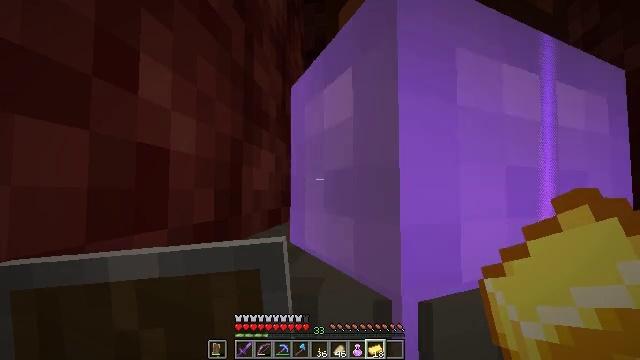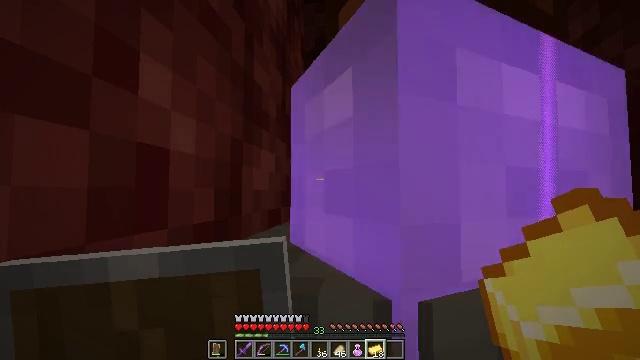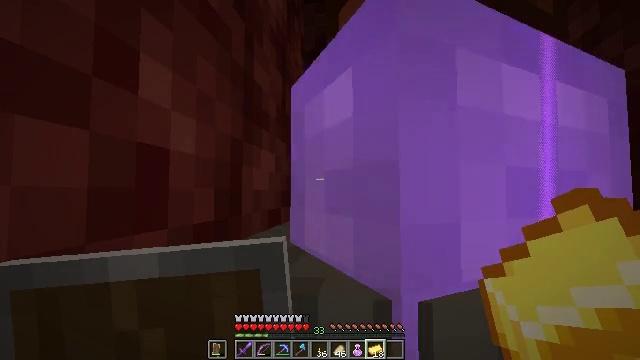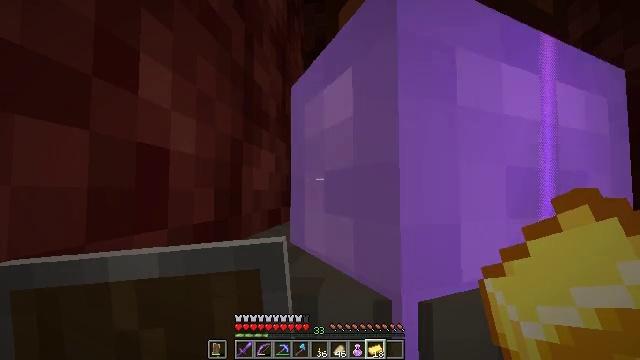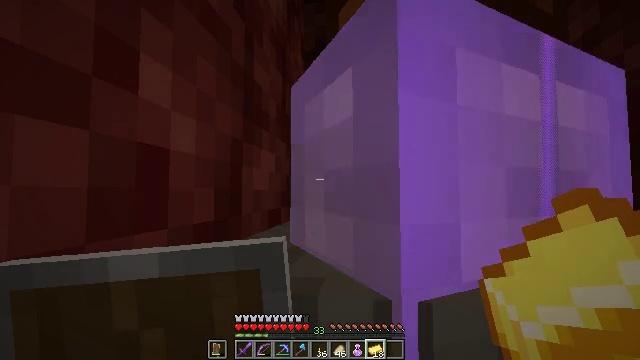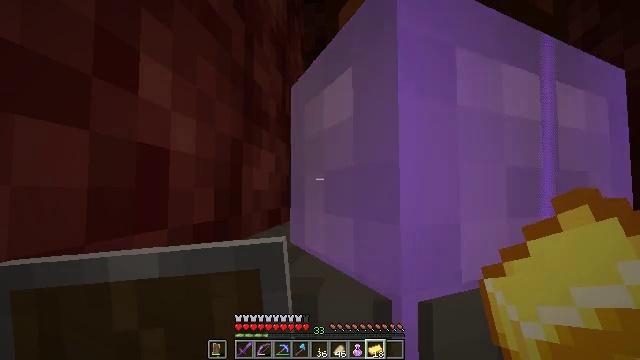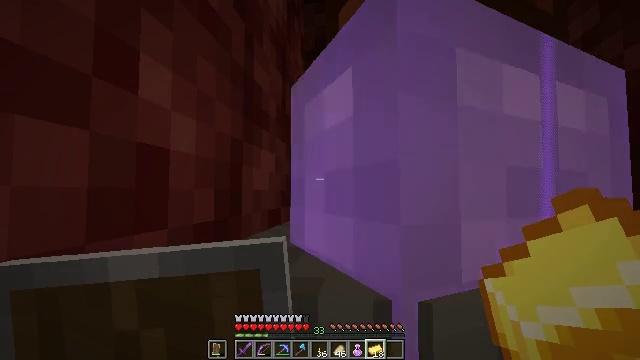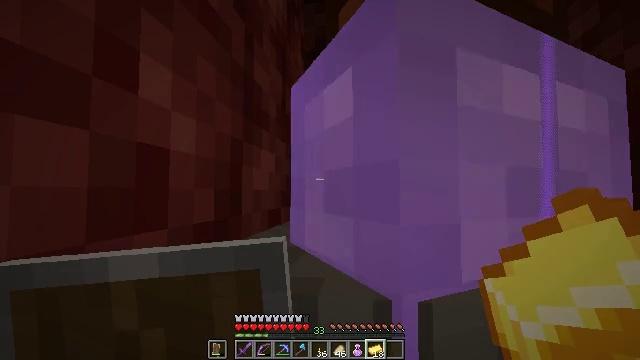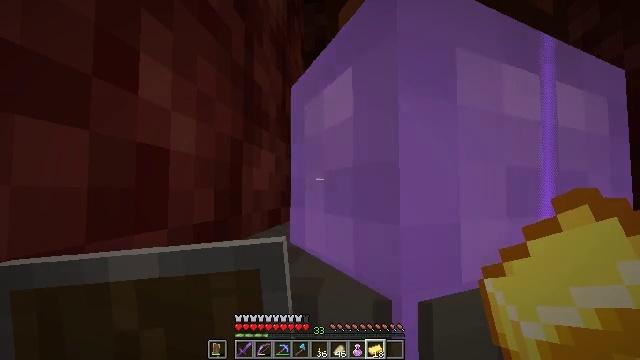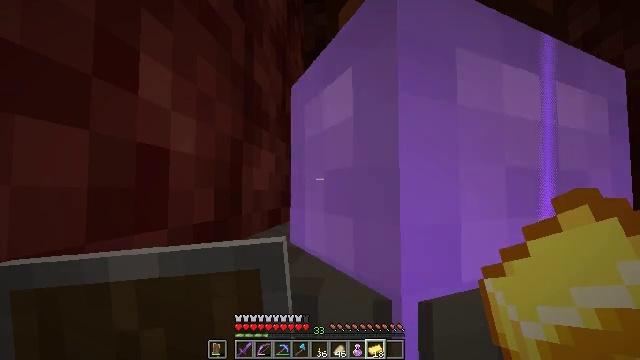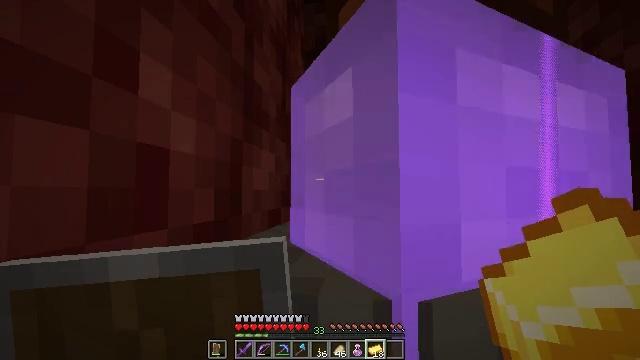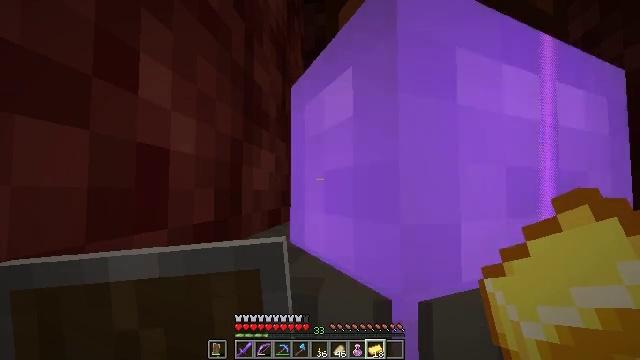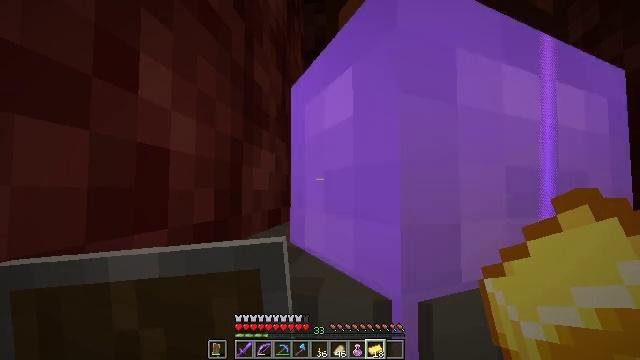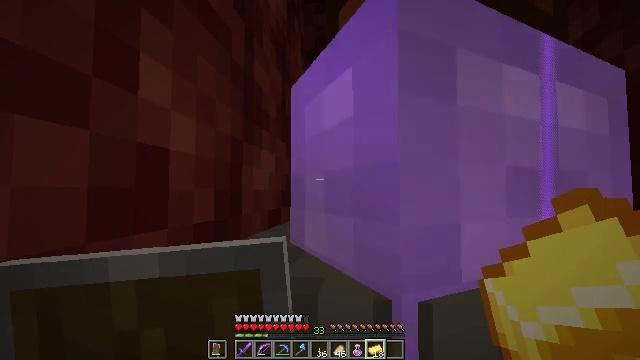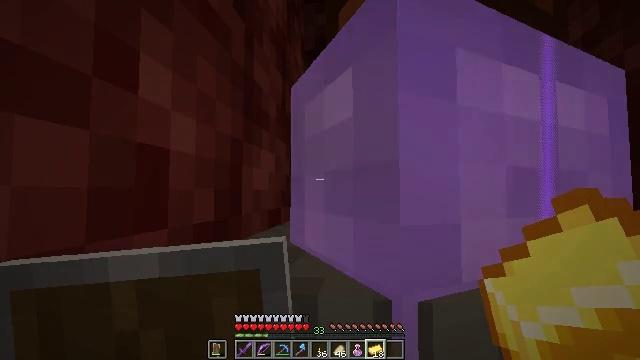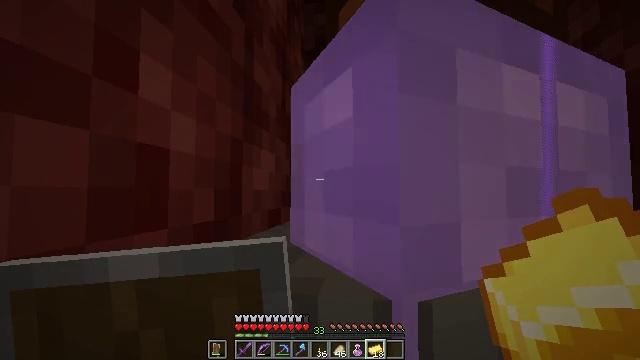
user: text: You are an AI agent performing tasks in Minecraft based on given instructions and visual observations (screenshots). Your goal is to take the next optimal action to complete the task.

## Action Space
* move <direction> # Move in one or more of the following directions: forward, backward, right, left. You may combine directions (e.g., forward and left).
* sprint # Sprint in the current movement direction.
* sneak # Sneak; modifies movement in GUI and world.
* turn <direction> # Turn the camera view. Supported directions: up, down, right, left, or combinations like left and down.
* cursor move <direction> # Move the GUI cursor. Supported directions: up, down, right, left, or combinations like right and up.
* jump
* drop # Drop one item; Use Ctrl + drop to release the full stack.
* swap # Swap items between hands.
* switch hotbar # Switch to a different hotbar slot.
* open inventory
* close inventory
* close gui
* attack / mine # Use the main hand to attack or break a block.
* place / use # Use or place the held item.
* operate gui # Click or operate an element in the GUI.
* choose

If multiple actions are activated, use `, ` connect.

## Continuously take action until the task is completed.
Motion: motion action
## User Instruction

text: Reclaim the blue shulker box for storage.
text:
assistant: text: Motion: no_op
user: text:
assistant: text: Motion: no_op
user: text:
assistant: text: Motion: no_op
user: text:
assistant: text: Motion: no_op
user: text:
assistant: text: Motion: no_op
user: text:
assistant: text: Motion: no_op
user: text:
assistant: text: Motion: no_op
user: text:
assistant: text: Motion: no_op
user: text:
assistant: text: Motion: no_op
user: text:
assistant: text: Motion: no_op
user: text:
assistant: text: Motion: no_op
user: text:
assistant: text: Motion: no_op
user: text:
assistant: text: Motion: no_op
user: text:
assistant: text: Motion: no_op
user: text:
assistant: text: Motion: no_op
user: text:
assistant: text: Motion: no_op
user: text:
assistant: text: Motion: no_op
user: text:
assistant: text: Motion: no_op
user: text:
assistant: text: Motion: no_op
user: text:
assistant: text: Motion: no_op
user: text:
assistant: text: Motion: no_op
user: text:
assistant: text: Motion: no_op
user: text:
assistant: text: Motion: no_op
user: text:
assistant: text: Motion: no_op
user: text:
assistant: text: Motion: no_op
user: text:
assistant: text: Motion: no_op
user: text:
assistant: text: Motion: no_op
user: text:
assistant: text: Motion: no_op
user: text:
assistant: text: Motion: no_op
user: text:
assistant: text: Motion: no_op